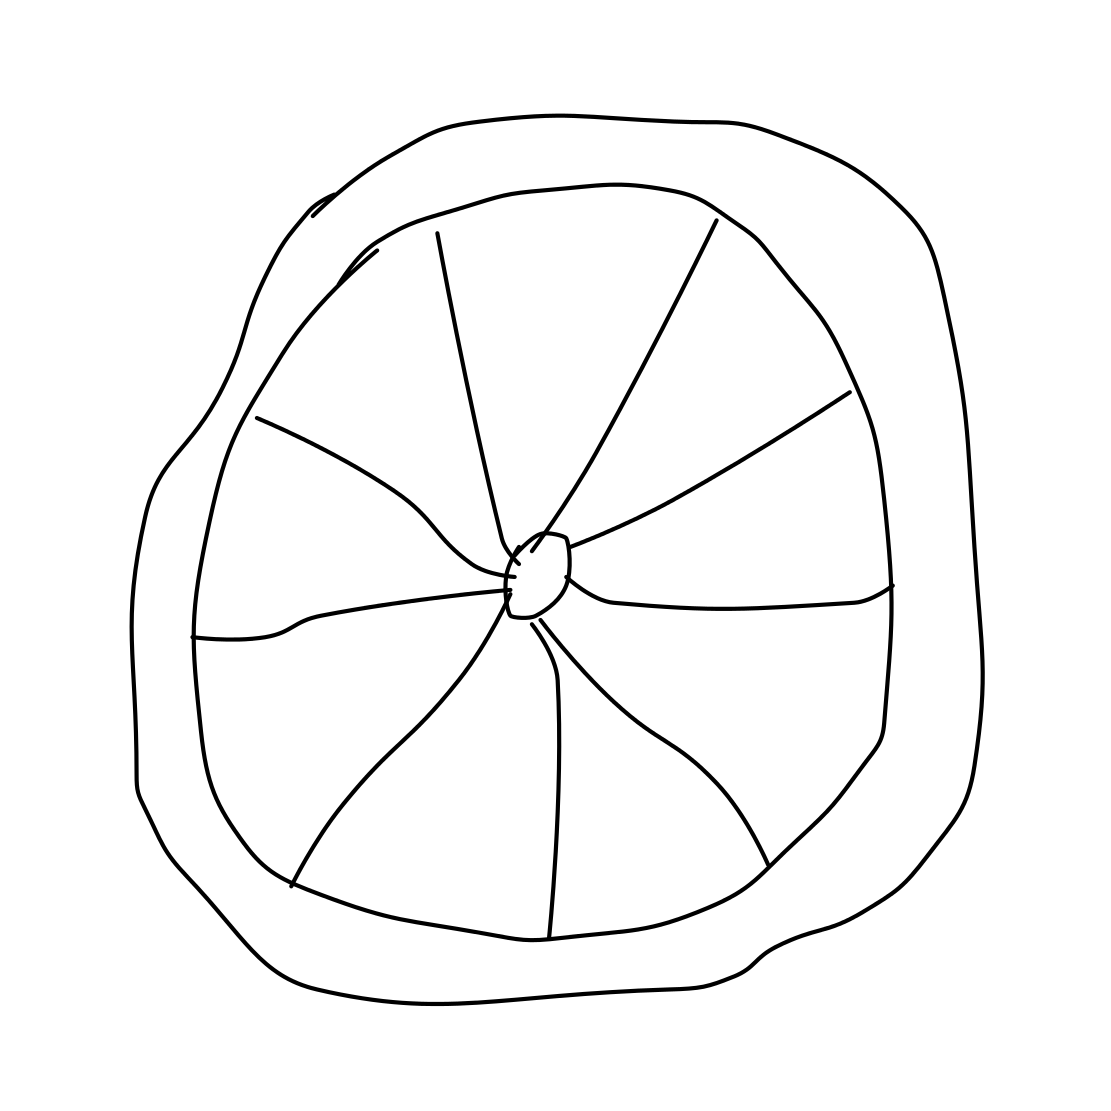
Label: wheel